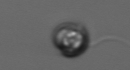
Label: Dinophyceae